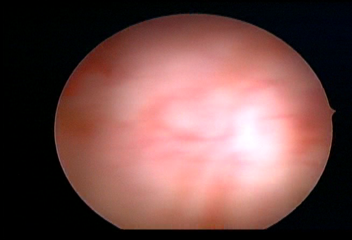
Modality: WLC
Class: Normal mucosa
Bladder cancer association: No